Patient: sex M, age 74
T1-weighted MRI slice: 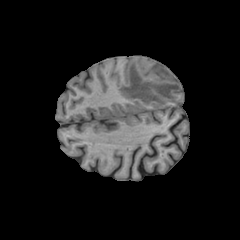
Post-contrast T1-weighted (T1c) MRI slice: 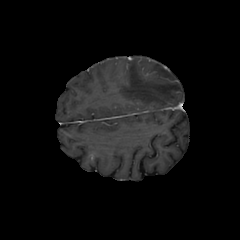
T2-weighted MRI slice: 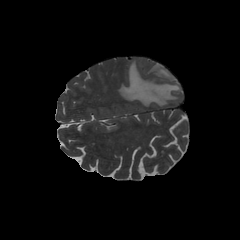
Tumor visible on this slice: yes
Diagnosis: Glioblastoma, IDH-wildtype
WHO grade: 4